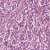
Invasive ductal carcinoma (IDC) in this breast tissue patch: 1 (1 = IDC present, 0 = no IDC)